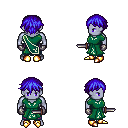
a pixel art fantasy rpg character, male body template, dark elf, purple skin, sash dress, magenta pants, blue short bangs hairstyle, metal gloves, gold boots, dagger, four views (front, back, left, right), 2x2 character sprite sheet, small pixel art, hard edges, no anti-aliasing